Question: I'm working in MVC 4 and i use <URL>.
I use a Data Editor 'TimeEdit':
'''
<td>
@Html.DevExpress().TimeEdit(
settings => {
settings.ControlStyle.CssClass = "form-control input-sm";
settings.Name = "HoraInicioFiltro";
settings.Properties.DisplayFormatString = "h:mm tt";
settings.Width = System.Web.UI.WebControls.Unit.Percentage(100);
}).GetHtml()
</td>
'''
And in 'view' this 'timeedit' comes:

I want it comes with '00:00' and not with '12:00'
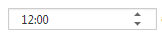
Answer: Just set the time that you want:
'''
settings.DateTime = DateTime.Now;
'''
Or if you'd like to have 00:00:
'''
settings.DateTime = new DateTime(2014, 1, 1, 0, 0, 0)
'''
DisplayFormatString for you would be:
'''
settings.Properties.DisplayFormatString = HH:mm";
'''